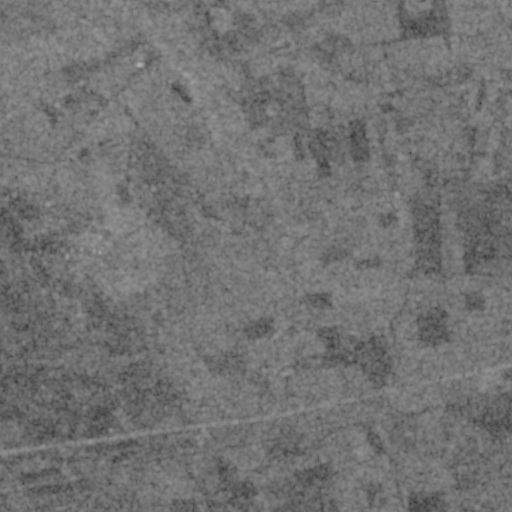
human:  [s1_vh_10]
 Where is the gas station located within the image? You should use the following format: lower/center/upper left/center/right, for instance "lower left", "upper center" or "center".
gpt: The gas station is located in the lower center of the image.
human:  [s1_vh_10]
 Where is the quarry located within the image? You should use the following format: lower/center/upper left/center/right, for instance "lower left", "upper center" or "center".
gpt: The quarry is located in the upper left of the image.
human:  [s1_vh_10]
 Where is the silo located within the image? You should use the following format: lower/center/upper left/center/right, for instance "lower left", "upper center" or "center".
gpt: The silo is located in the lower center of the image.
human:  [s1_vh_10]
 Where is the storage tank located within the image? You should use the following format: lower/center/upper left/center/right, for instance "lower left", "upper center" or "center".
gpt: The storage tank is located in the upper left of the image.
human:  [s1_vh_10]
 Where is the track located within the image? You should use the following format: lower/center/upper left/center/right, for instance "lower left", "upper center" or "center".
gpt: There is no track in the image.

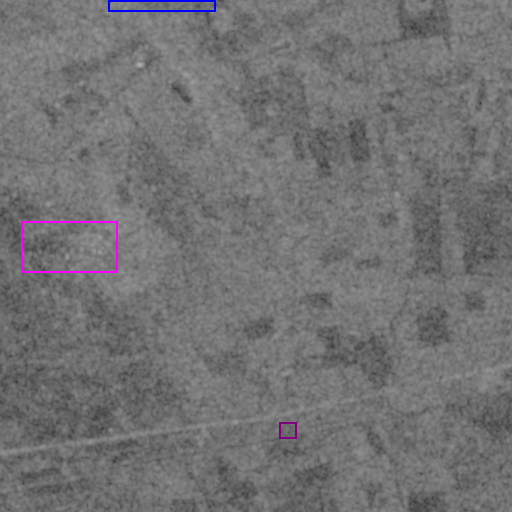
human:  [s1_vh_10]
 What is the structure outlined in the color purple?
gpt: The structure outlined in purple is a gas station.
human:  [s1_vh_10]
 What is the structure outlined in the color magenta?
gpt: The structure outlined in magenta is a power substation.
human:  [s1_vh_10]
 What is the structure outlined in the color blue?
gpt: The structure outlined in blue is a quarry.
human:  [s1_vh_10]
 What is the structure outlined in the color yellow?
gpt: There is no yellow outline.